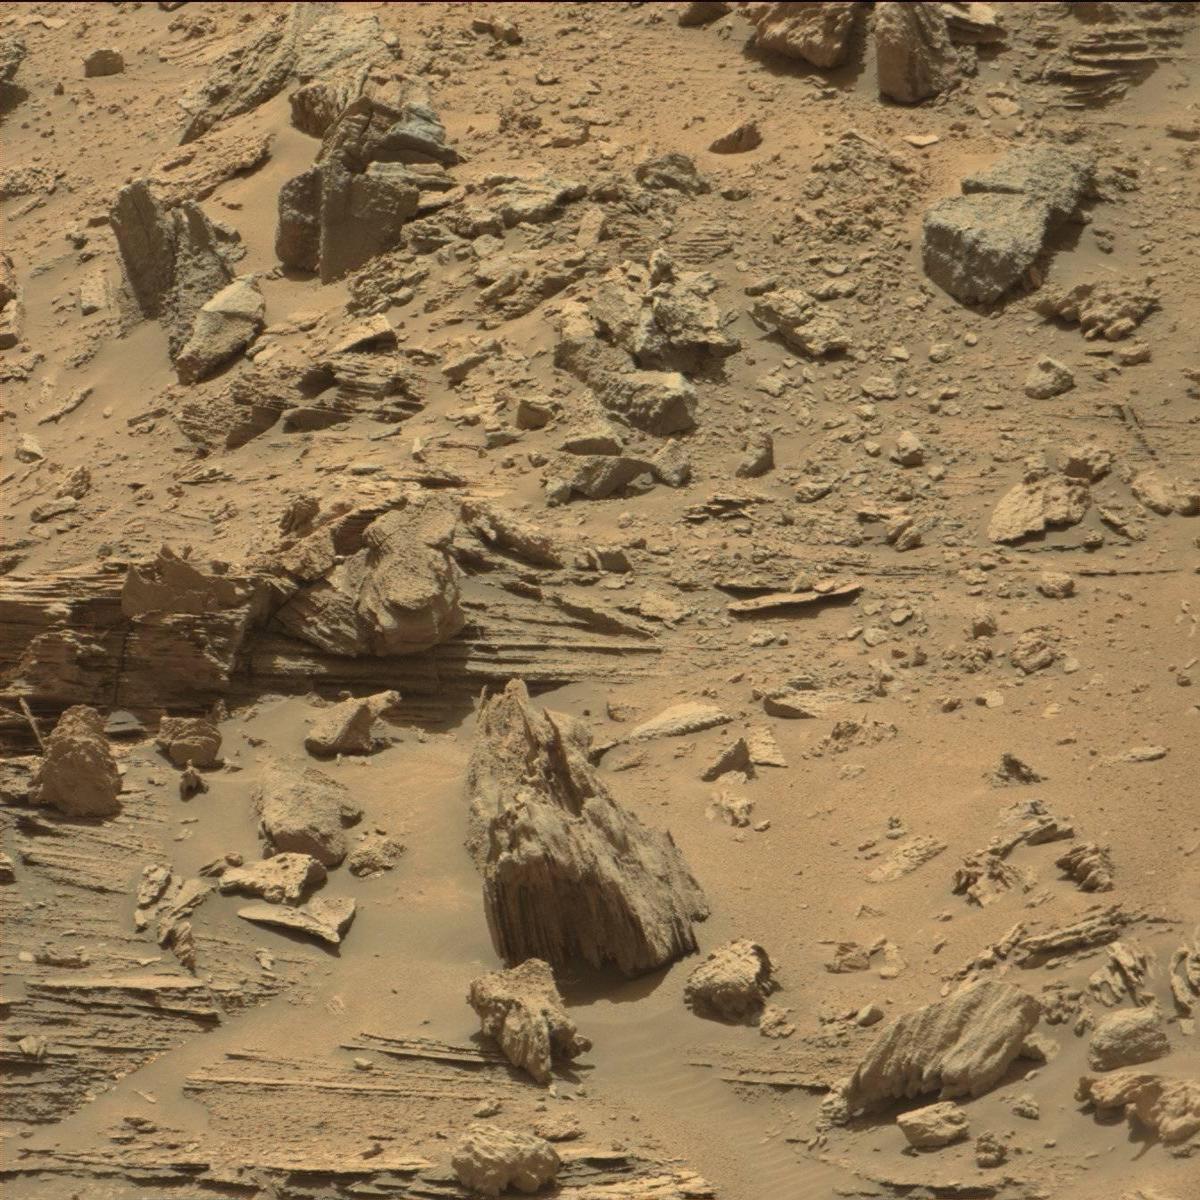
Terrain classes present: Bedrock, Rock, Sand / Soil